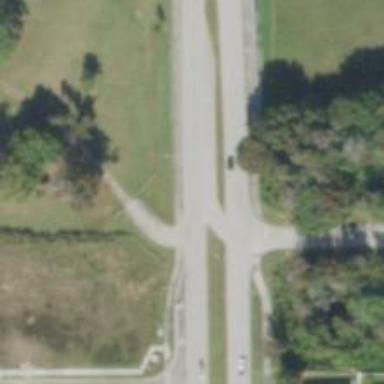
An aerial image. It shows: Secondary link road.